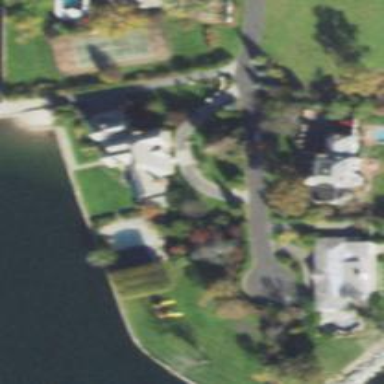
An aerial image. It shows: Driveway.